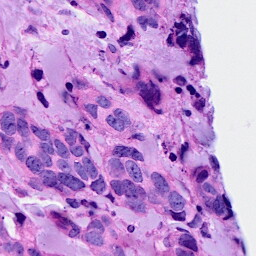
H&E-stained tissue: Breast